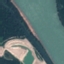
Land use / land cover class: River